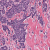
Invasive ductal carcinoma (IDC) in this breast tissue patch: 1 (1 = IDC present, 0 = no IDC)